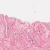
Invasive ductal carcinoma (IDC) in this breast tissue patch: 0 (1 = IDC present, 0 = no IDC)